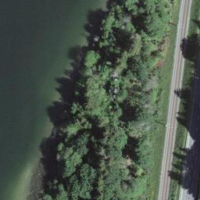
EUNIS habitat code: 41
Species observed at this site:
Lathyrus vernus
Fagus sylvatica